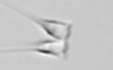
Label: Asterionellopsis_glacialis